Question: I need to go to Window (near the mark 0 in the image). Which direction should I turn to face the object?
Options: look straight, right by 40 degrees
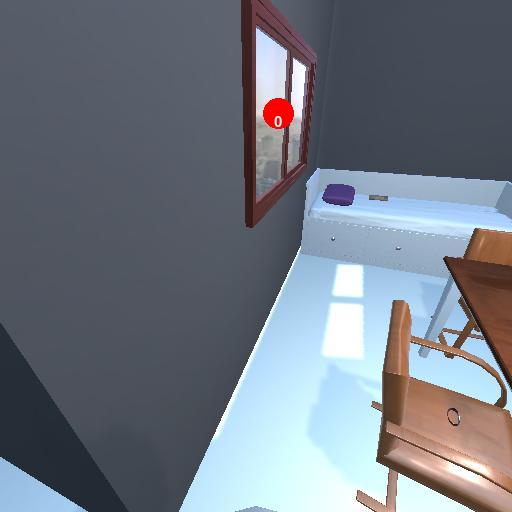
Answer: look straight